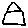
Label: house